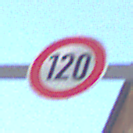
Verkehrszeichen: Geschwindigkeit120
Umgebung: Outdoor, Urban
Tageszeit: Midday
Wetter: Clear
Licht: Natural
Jahreszeit: NotSpecified
Kontrast: HighContrast